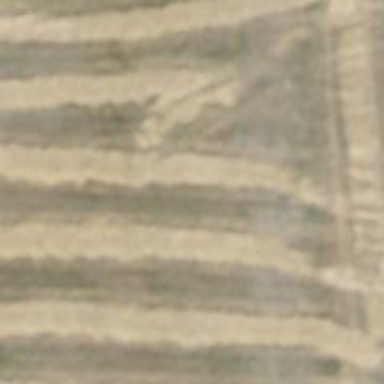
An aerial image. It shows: Grass track with grade4 surface.